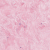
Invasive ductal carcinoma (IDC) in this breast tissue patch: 0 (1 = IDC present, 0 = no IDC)